Мост в форме выпуклой параболы перекинут через реку шириной $100~м$ (см. рис). Самая высокая точка моста находится выше уровня берегов на $5 ~м$. Автомобиль массой $1000~кг$ движется по мосту с постоянной скоростью $20~м/с$.
Найдите силу, с которой автомобиль давит на мост, когда он: а) находится в самой высокой точке моста; б) прошел три четверти длины моста. Сопротивлением воздуха пренебречь и считать ускорение свободного падения $g = 10~ м/с^2$.
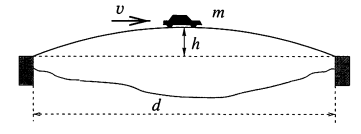
Ответ: $$ а) N=m\left(g-\frac{v^{2}}{r}\right)=m g\left(1-\frac{v^{2}}{v_{x}^{2}}\right)=8.40~кН $$ $$ б) N\approx8.37~кН $$
Темы:
T, Механика, Динамика, Движение по окружности, 200 задач